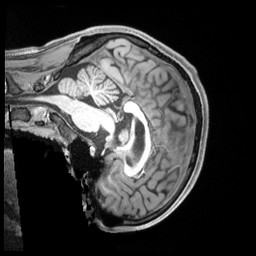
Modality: T1w
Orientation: sagittal
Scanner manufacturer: siemens
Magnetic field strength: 3 T
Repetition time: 2.5 s
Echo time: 0.00218 s